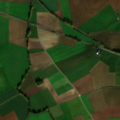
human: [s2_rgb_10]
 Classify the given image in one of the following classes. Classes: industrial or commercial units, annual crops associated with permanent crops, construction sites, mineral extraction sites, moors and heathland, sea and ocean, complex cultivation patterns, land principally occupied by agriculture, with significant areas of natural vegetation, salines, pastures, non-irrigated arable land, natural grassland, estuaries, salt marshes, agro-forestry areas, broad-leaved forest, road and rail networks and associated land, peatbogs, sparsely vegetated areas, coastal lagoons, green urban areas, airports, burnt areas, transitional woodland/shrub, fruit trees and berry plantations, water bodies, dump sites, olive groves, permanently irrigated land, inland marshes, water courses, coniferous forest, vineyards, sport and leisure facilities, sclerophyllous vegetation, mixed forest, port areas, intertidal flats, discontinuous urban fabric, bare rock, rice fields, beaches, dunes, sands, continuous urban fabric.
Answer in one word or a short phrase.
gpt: non-irrigated arable land, pastures